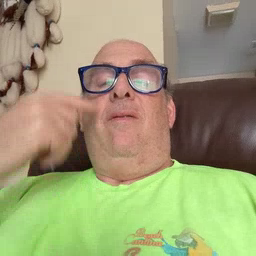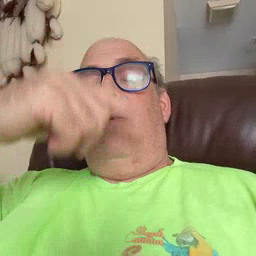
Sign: face